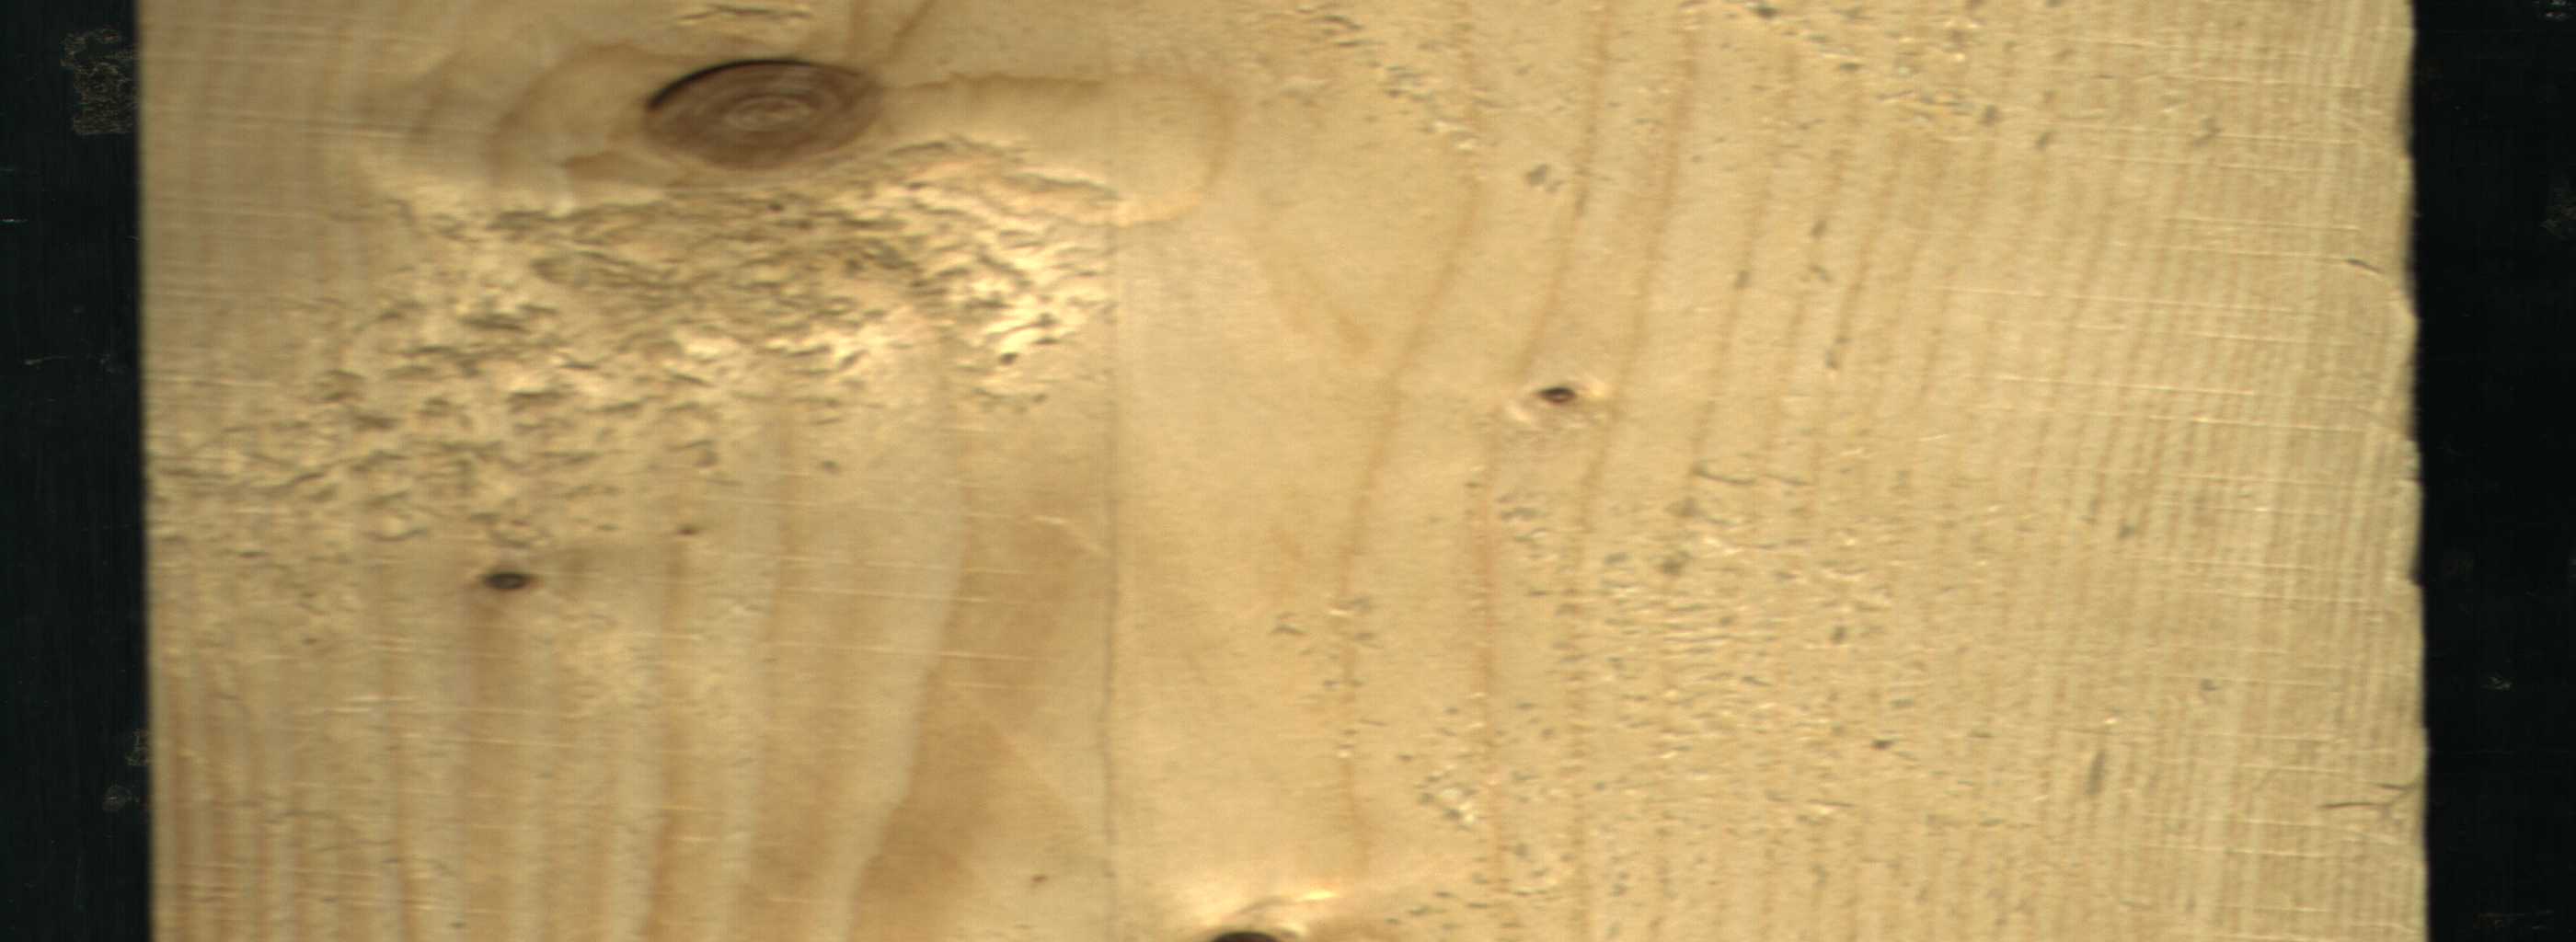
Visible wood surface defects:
Live_Knot
Live_Knot
Live_Knot
Live_Knot